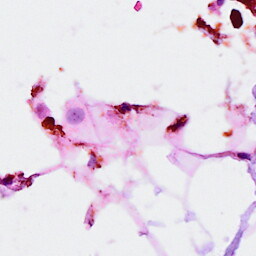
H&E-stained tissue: Breast